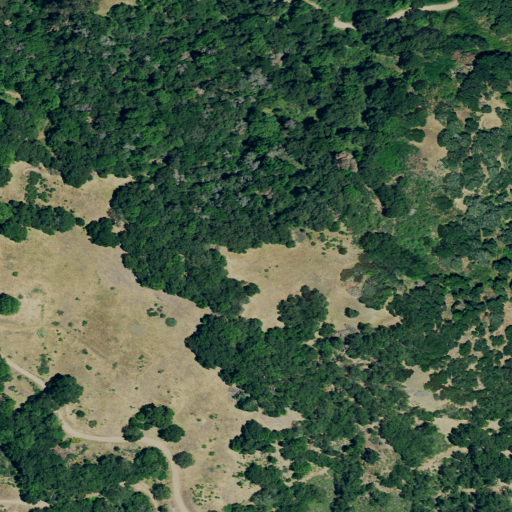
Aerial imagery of mountain in California named Church Hill containing mixed forest, evergreen forest, and grassland